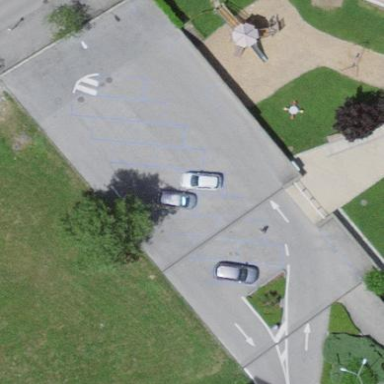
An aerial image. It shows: Parking area with surface.